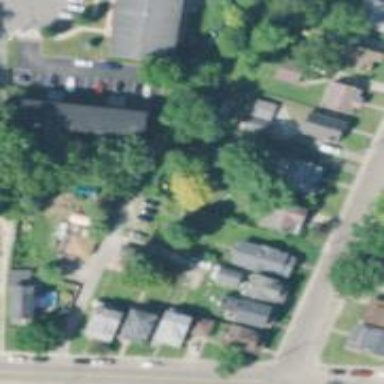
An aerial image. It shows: Alleyway designated as service road.